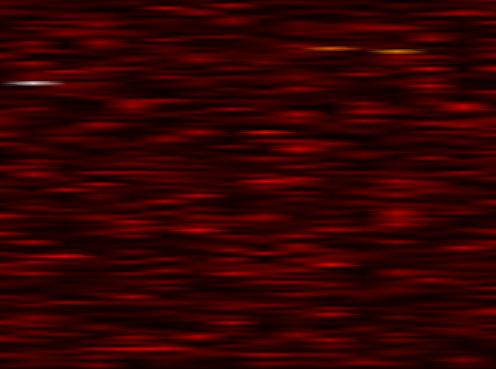
Label: OFDM